Question: My issue is update div block after succes ajax call.
so I do it like that:
'''
<div class="lists">
<% for(var i=0; i<searchItem.length; i++) {%>
<a class="list-link" href="#"><div class="list"><%= searchItem[i] %></div></a>
<% } %>
</div>
'''
'''
$.ajax({
url: '/search?val=' + encodeURIComponent($('#search-input').val()),
success: function(data) {
console.log('DATA-' + data);
new EJS({url:' /views/dropdown.ejs'}).update('lists',data)
}
});
'''

But I got 404 error, because ejs cannot see dropdown.ejs template(<URL>. Why?
Another question what type of selector I need write in .update('lists',data) , Id or class of my div block?
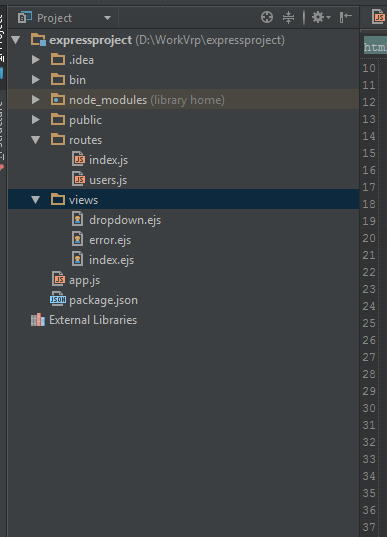
Answer: I am assuming that you are using Express and views/dropdown.ejs is a view in your express backend.
If my assumption is correct, you can not directly access view of your backend. You have to create a router for this view or you can put this template in your static folder.
'''
router.get('/template/:templateName', function(req, res){
res.render(req.params.templateName, { title: 'Template' });
});
// Or put your template inside public folder
app.use(express.static(path.join(__dirname, 'public')));
'''
As for your second question regarding the selector for your DOM.It depends on what you want to achieve. Using class selector will get all the DOM with that class name and if give you an array of DOM, as for the ID (needs to be unique on a certain page) it will select the single DOM.
Looking at your sample, I think you need to use ID and target that DOM for updating the content.